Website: apple
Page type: customer-info-address
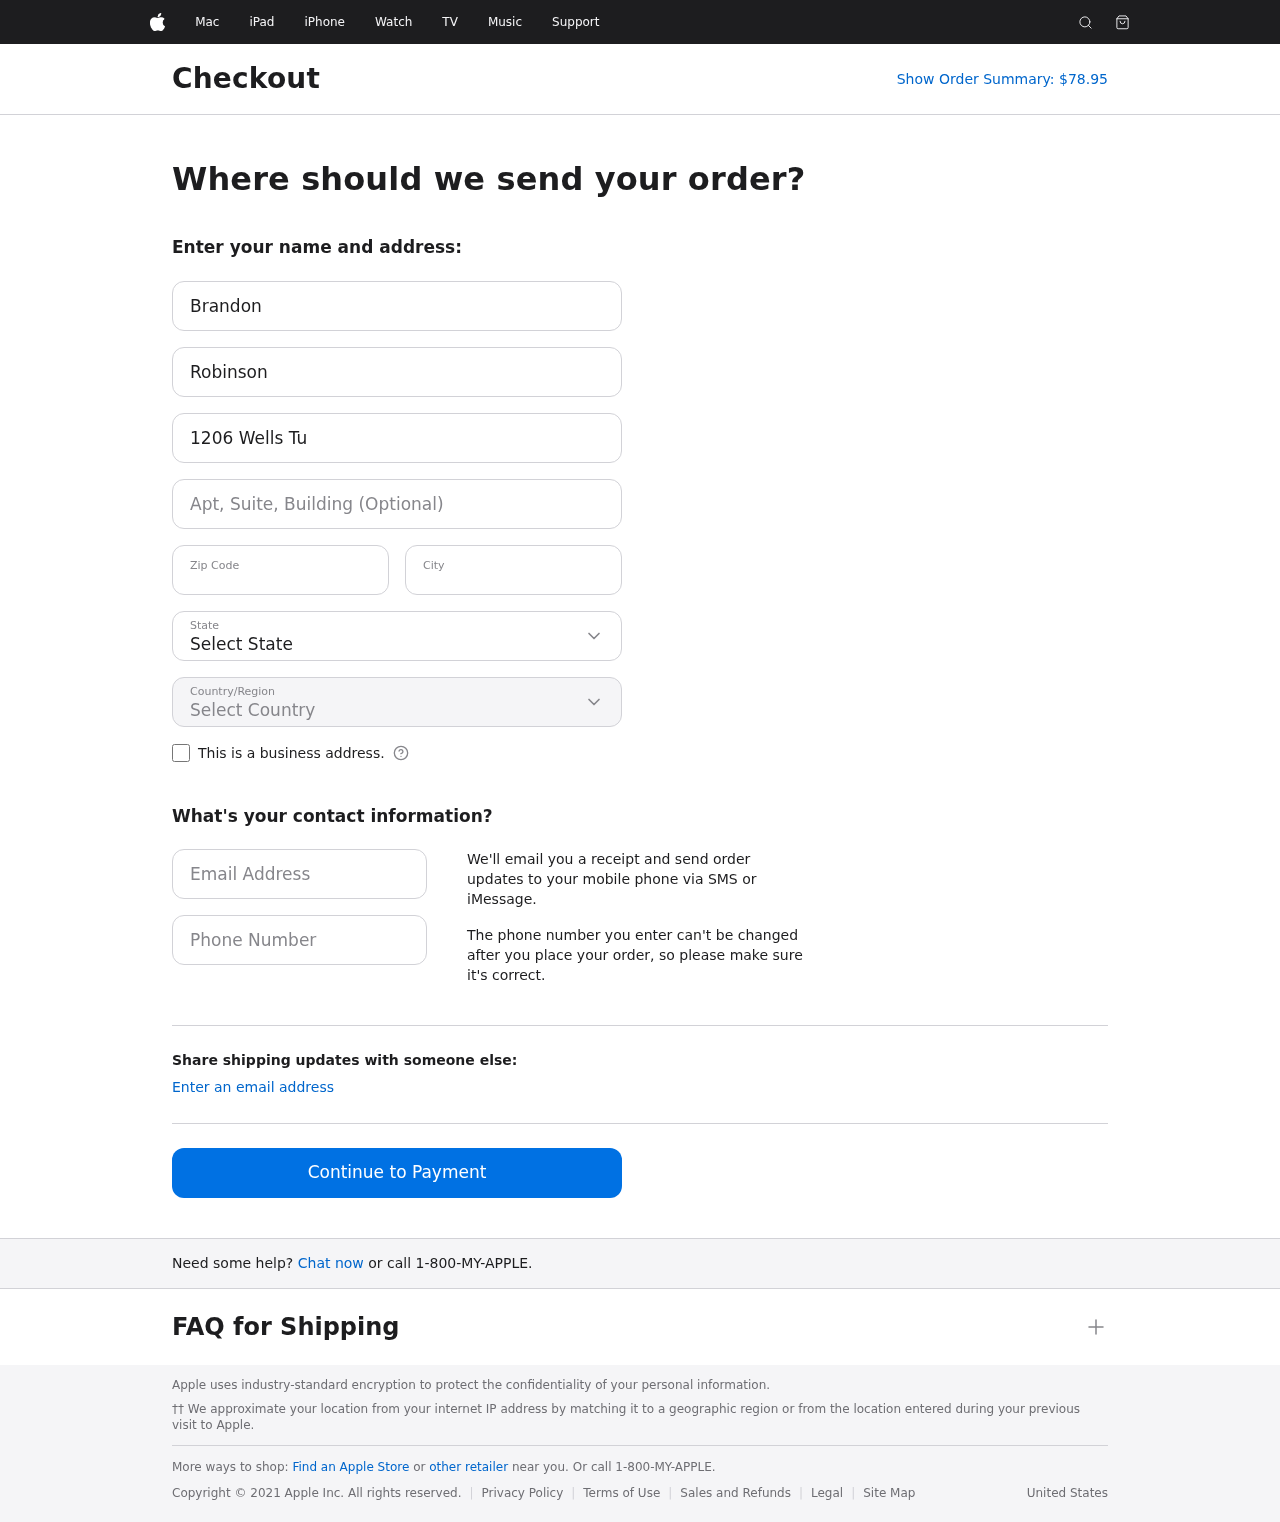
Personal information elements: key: PII_CITY
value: Colinport
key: PII_COUNTRY
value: United States
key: PII_EMAIL
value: brandonrobinson@yahoo.com
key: PII_FIRSTNAME
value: Brandon
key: PII_LASTNAME
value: Robinson
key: PII_PHONE
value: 7552272145
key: PII_POSTCODE
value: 14866
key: PII_STATE
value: Ohio
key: PII_STREET
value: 1206 Wells Turnpike
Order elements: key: ORDER_TOTAL
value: Show Order Summary: $78.95